Question: I've got a simple Queue to manage items being added to my application.
From Microsoft's current documentation of their <URL>:

## What is the point of using Peek() to look at the Queue if it still throws an Invalid Operation Exception?
I thought the whole point of Peek() was to have code that did NOT generate exceptions.
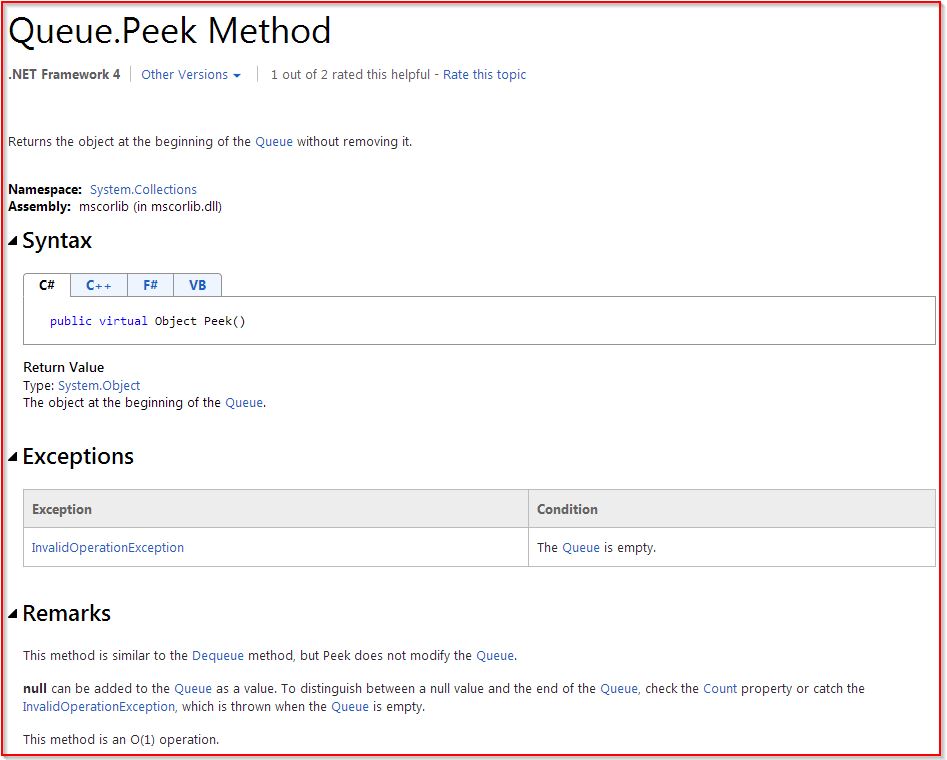
Answer: Even <URL> mentions the reason:
> null can be added to the Queue as a value. To distinguish between a
null value and the end of the Queue, check the Count property or catch
the InvalidOperationException, which is thrown when the Queue is
empty.
So the reason for a queue to throw an exception if you try to peek at the first item is that it could be 'null'. How do you want to distinguish between a valid 'null' value and no item?
The same is true if the queue contains value types like 'int'. Should it return -1 if there is no item to peek at? No, -1 could be a valid value so you don't know if there is another item in the queue.
Instead use the 'Count' property to check whether or not the queue is empty:
'''
var queue = new Queue<int>();
queue.Enqueue(-1);
while (queue.Count > 0)
{
int current = queue.Peek(); // still in the queue
Console.WriteLine(queue.Dequeue()); // now empty
}
'''
I assume that you're confusing 'queue.Peek' with a method like 'dataReader.Read'. The difference is that <URL> also returns that "record". It's a different purpose, so don't use 'Peek' if you want to know if there is one.
By the way, this behaviour is consistent in the framework. Other methods like <URL> also throw an 'InvalidOperationException' if you use them on an empty sequence.